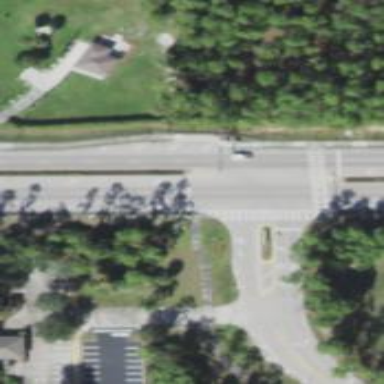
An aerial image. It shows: Secondary road with asphalt surface and separate sidewalk.